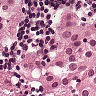
Metastatic tissue present: yes